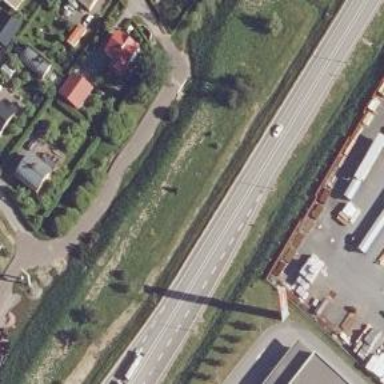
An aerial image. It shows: Asphalt trunk highway.